Question: When I create 'ListBox' with horizontal items ordering for example like this:
'''
<DockPanel>
<ListBox>
<ListBox.ItemsPanel>
<ItemsPanelTemplate>
<VirtualizingStackPanel Orientation="Horizontal" />
</ItemsPanelTemplate>
</ListBox.ItemsPanel>
<ListBoxItem>
<Button Content="Hello" />
</ListBoxItem>
<ListBoxItem>
<Button Content="Hello" />
</ListBoxItem>
</ListBox>
</DockPanel>
'''
I have small gaps between buttons in the list as indicated by the arrows on following picture:

How can I get rid of those gaps please ? I need to have items in 'ListBox' just next to each other. I have tried changing 'ItemTemplate' of the 'ListBox' but it did not help.
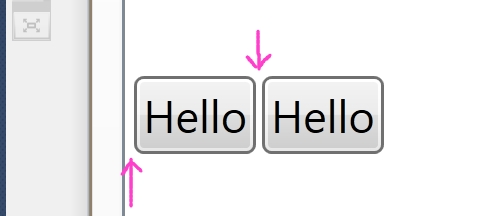
Answer: This is because of the padding inside the default ItemContainerStyle for ListBoxItem. To remove this you can override the ItemContainerStyle. For example just try the below Empty ItemContainerStyle to your ListBox and you can see the margin is no more.
'''
<ListBox >
<ListBox.ItemsPanel>
<ItemsPanelTemplate >
<VirtualizingStackPanel IsItemsHost="True" Orientation="Horizontal"/>
</ItemsPanelTemplate>
</ListBox.ItemsPanel>
<ListBox.ItemContainerStyle>
<Style TargetType="{x:Type ListBoxItem}">
<Setter Property="Template">
<Setter.Value>
<ControlTemplate TargetType="{x:Type ListBoxItem}">
<ContentPresenter/>
</ControlTemplate>
</Setter.Value>
</Setter>
</Style>
</ListBox.ItemContainerStyle>
<Button Content="hello1" Width="75"/>
<Button Content="Hello2" Width="75"/>
</ListBox>
'''